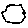
Label: hexagon